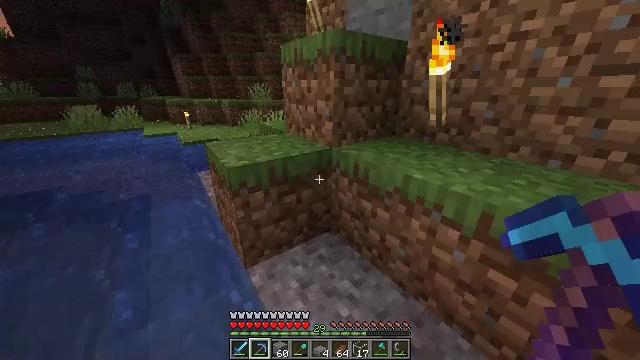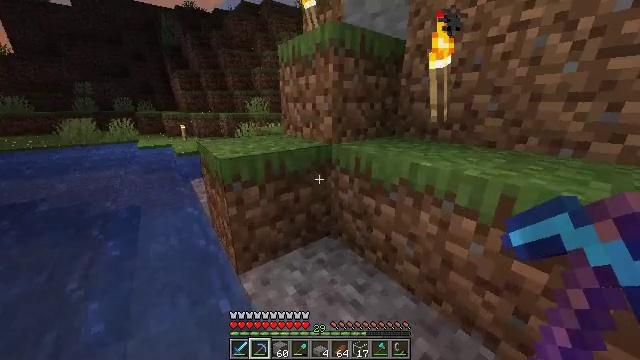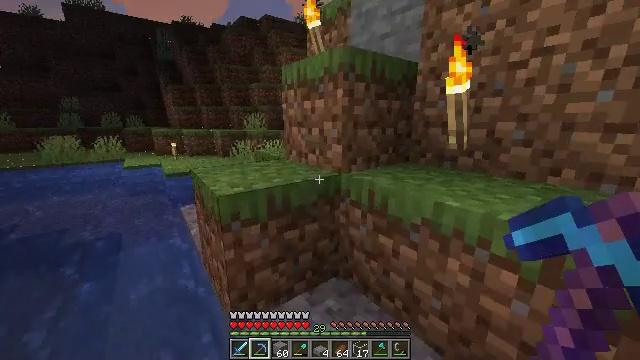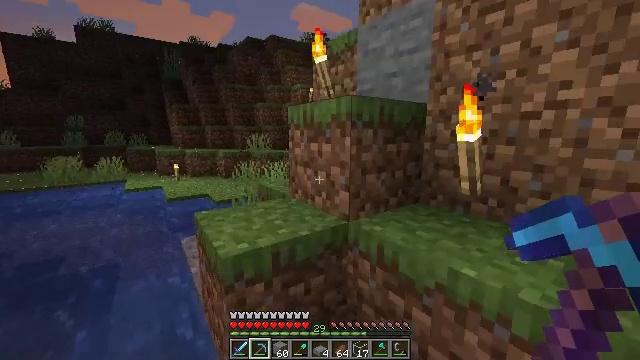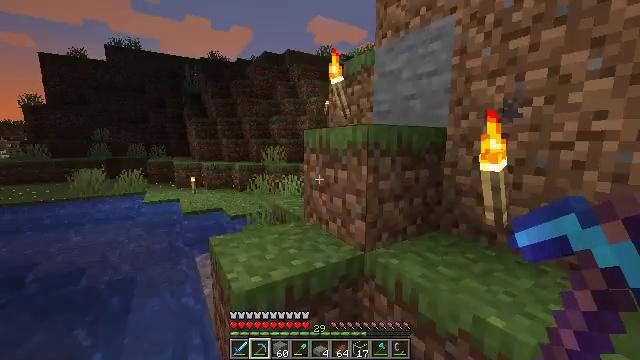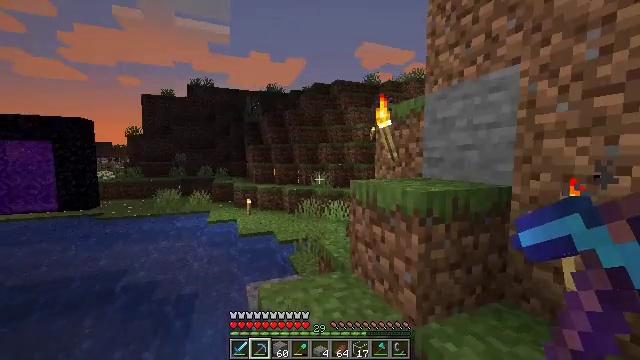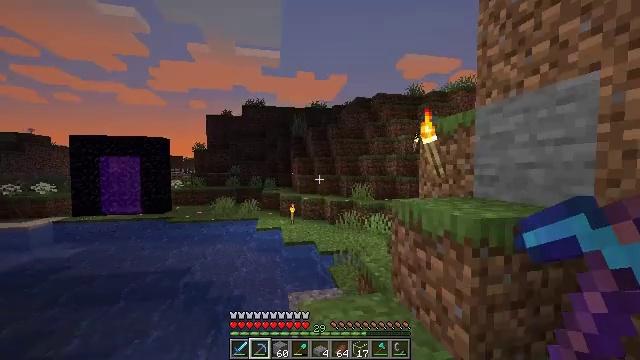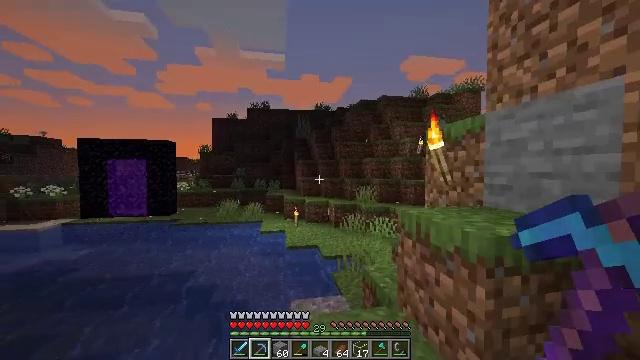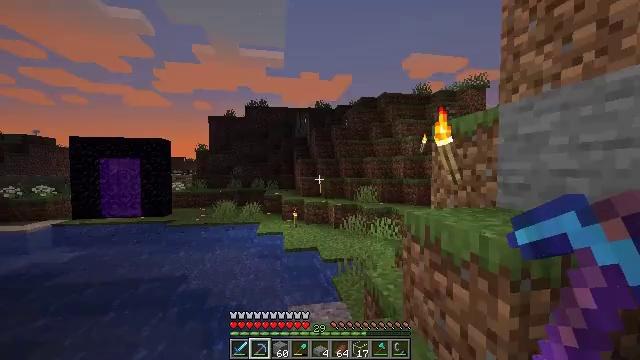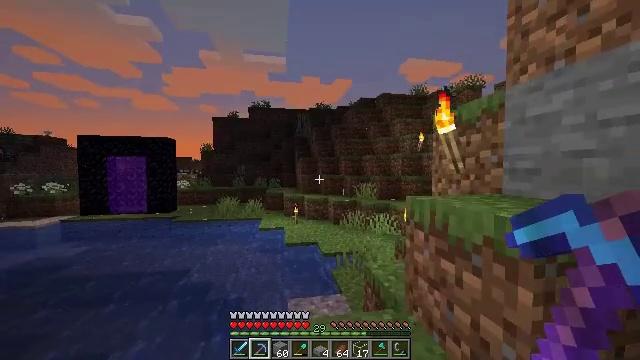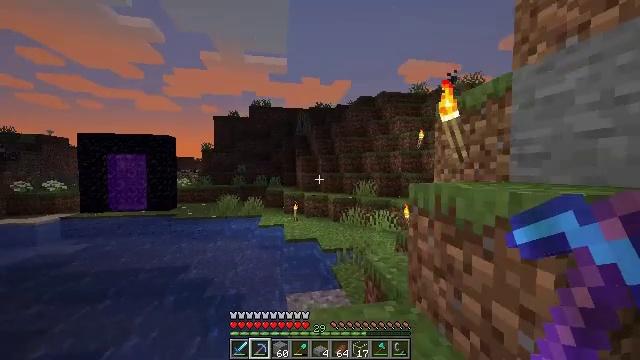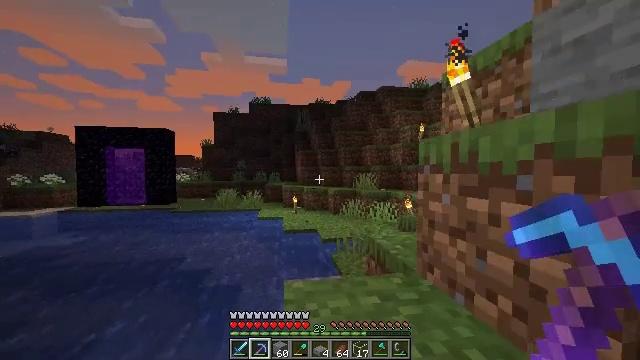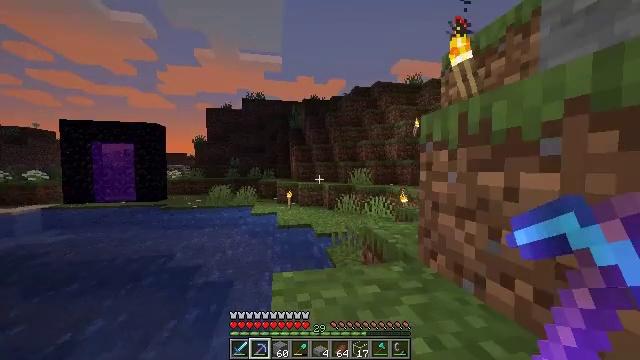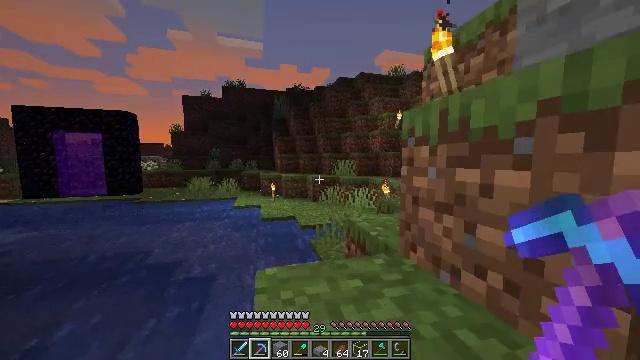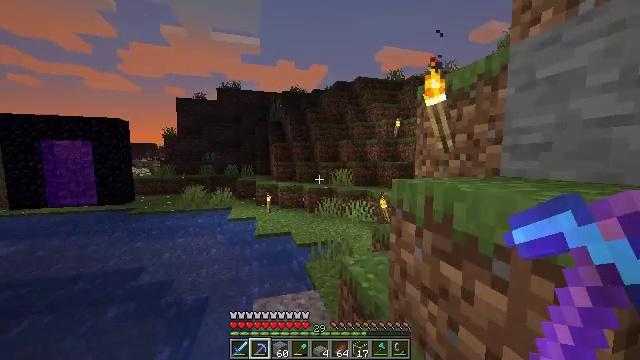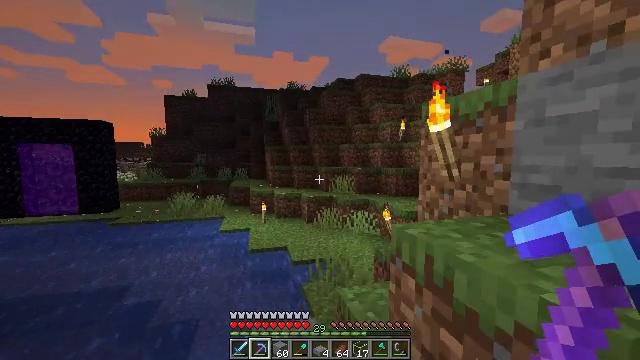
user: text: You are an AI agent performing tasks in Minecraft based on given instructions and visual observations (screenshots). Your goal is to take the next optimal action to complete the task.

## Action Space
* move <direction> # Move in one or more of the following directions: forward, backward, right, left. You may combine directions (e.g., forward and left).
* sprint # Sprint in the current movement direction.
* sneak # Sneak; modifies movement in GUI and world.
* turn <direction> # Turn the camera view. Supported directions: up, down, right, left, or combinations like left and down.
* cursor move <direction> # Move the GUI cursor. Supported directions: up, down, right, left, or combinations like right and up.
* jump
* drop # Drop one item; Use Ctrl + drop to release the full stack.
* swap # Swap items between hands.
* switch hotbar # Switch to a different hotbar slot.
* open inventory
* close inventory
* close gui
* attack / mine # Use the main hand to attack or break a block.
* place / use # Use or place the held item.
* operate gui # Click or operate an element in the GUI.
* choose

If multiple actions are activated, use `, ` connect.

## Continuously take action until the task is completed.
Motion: motion action
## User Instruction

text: craft item air
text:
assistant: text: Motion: move forward and move right, sprint, turn right and up, jump
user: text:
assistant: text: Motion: move forward and move right, sprint, turn up, jump
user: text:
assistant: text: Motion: move forward and move right, sprint, turn left and up, jump
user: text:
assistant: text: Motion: move forward, sprint, turn left and up, jump
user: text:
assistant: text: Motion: move forward, sprint, turn left and up, jump
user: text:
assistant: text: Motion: move forward, sprint, turn left and up, jump
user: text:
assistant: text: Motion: move forward, sprint, turn left, jump
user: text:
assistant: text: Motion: move forward, sprint, jump
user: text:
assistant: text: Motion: move forward, sprint, jump
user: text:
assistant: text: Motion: move forward, sprint, jump
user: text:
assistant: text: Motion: move forward, sprint, jump
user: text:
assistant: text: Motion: move forward, sprint, turn right, jump
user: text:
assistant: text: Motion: move forward, sprint, turn right and down, jump
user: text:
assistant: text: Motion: move forward, sprint, jump
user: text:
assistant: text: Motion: move forward, sprint, jump
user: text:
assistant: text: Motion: move forward, sprint, jump
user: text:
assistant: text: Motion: move forward, sprint, jump
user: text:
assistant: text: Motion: move forward, sprint, turn right and down, jump
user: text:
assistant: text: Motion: move forward, sprint, turn right and down, jump
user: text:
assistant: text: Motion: move forward, sprint, turn right and down, jump
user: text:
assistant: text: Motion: move forward, sprint, jump
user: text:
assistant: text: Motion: move forward, sprint, jump
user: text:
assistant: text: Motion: move forward, sprint, jump
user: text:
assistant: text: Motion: move forward and move right, sprint, jump
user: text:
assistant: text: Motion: move forward and move right, sprint, turn right and down, jump
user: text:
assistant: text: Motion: move forward and move right, sprint, turn right and down, jump
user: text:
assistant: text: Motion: move forward, sprint, turn right, jump
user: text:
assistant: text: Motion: move forward, sprint, jump
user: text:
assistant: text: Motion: move forward, sprint, turn right, jump
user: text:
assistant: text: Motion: move forward, sprint, jump